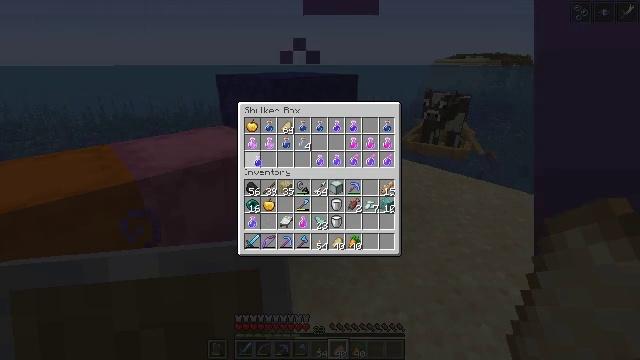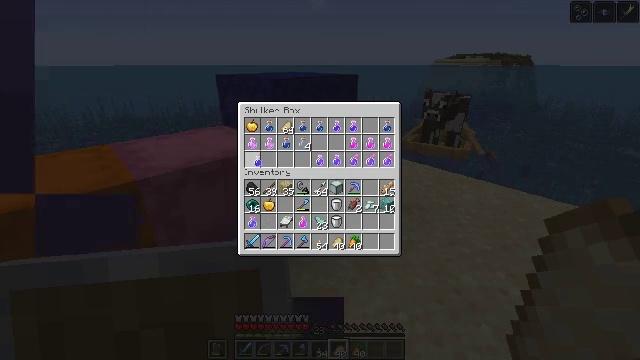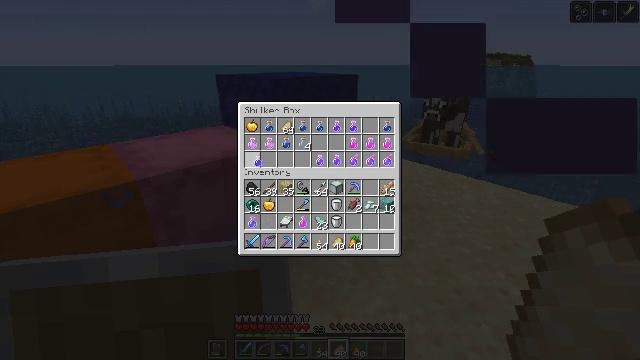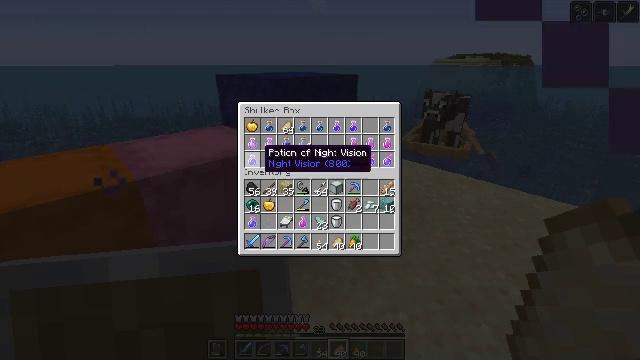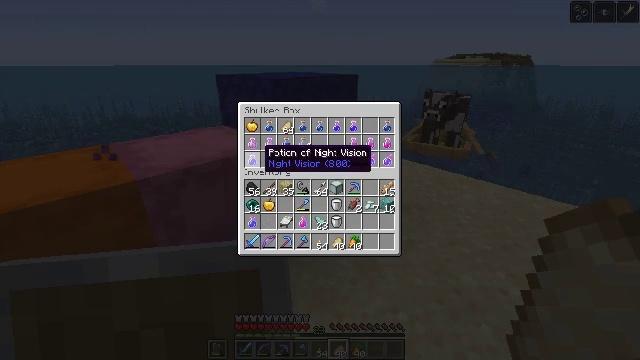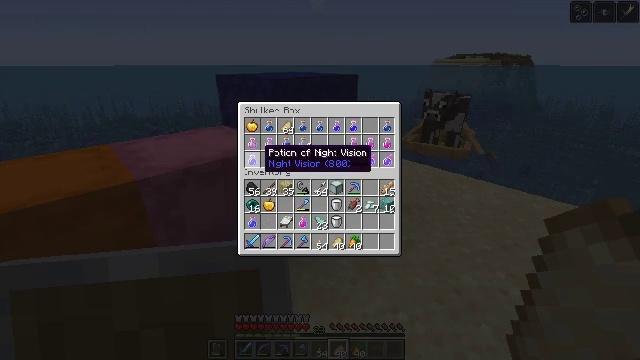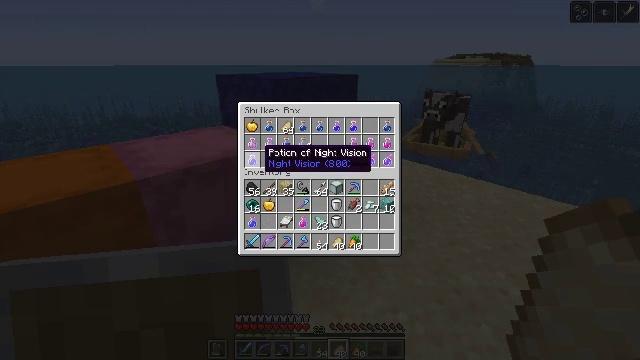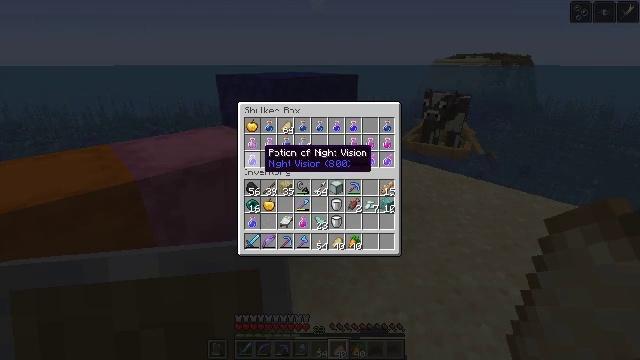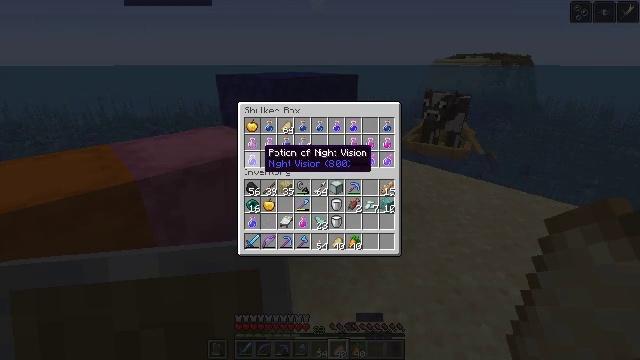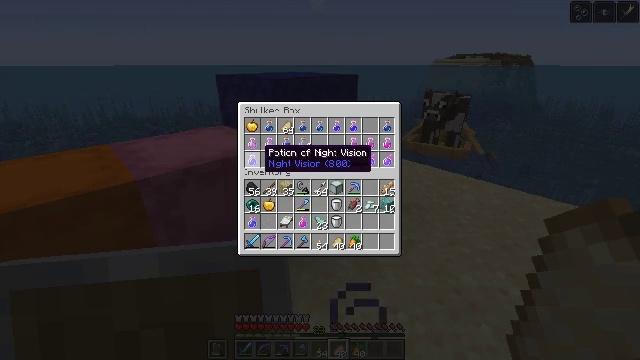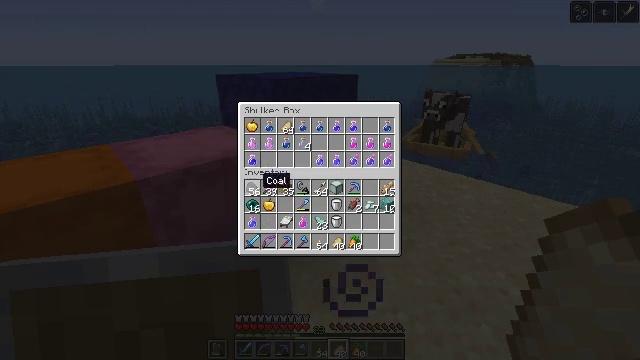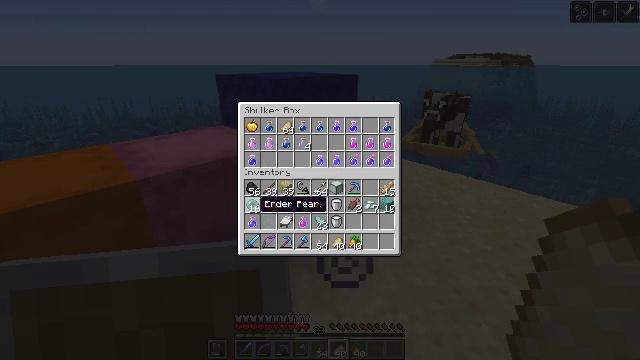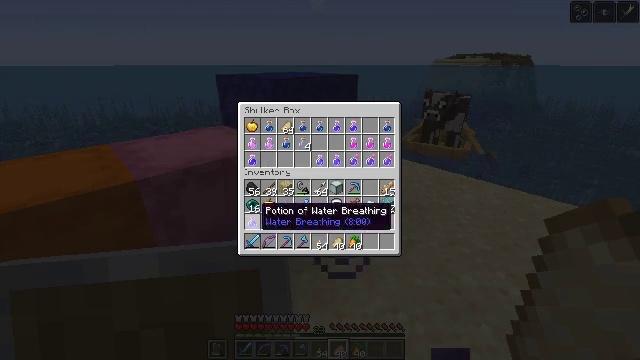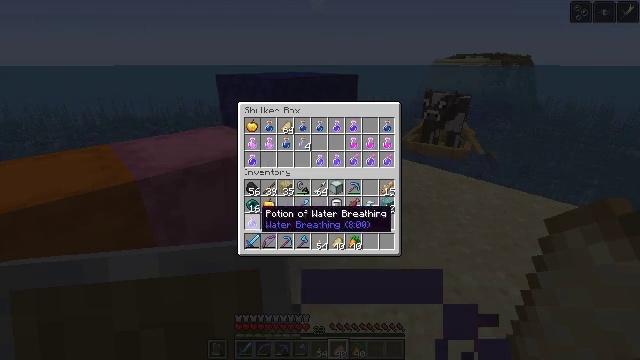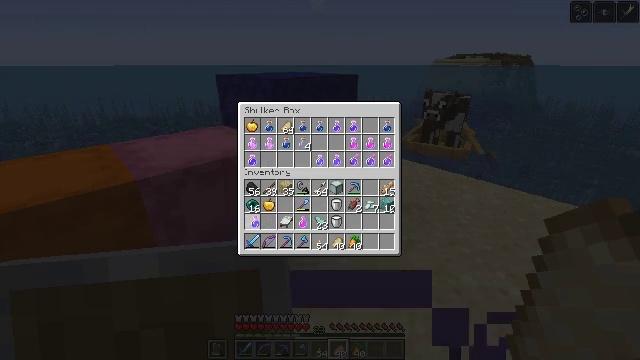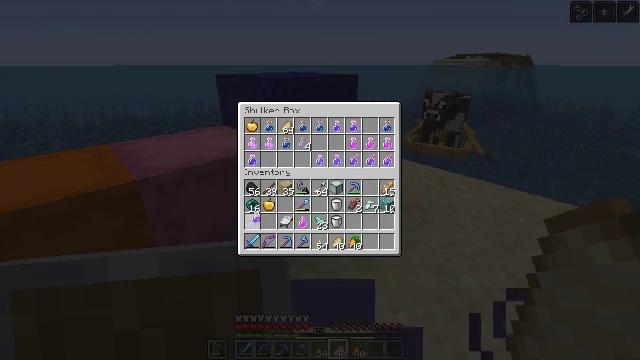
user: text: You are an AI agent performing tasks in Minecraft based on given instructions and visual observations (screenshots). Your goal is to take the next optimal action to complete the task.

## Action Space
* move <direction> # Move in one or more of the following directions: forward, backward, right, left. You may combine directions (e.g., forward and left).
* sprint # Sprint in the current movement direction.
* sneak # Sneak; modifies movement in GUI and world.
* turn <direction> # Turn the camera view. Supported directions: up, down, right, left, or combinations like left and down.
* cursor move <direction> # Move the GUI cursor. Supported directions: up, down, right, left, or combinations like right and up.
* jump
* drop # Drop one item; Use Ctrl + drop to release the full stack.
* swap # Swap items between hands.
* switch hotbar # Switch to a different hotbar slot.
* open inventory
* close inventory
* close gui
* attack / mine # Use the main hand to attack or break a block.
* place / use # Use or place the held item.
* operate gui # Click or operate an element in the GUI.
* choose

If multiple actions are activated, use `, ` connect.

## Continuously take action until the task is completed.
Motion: motion action
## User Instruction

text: Destroy the orange shulker box to move it.
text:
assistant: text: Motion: operate gui
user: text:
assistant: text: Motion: operate gui
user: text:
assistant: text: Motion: no_op
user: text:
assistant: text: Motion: no_op
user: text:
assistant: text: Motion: no_op
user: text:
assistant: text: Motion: no_op
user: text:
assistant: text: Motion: no_op
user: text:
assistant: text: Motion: no_op
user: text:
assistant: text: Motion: no_op
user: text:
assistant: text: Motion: cursor move down
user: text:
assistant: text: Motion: cursor move down
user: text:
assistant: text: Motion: cursor move down
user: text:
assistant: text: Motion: no_op
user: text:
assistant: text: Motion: operate gui
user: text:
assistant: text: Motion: operate gui
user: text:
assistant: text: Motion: cursor move up
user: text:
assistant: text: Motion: cursor move up
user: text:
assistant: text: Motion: cursor move up
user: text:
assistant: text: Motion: no_op
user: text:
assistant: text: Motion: no_op
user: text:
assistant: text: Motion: operate gui
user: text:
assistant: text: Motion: no_op
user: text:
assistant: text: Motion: cursor move right
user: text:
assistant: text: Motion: cursor move right
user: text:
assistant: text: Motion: no_op
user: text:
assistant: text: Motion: no_op
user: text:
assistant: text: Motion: operate gui
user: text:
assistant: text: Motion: operate gui
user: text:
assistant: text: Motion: no_op
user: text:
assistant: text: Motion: no_op